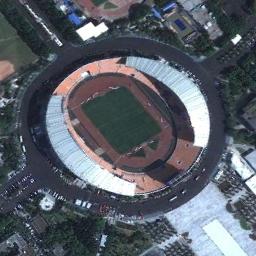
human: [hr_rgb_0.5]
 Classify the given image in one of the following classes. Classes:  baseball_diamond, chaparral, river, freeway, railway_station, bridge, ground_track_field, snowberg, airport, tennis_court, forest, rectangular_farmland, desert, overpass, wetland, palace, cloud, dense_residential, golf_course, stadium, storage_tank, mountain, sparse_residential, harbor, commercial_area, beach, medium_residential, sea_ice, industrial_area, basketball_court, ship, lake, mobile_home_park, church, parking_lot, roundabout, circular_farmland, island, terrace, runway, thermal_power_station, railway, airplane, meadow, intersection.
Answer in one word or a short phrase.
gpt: stadium